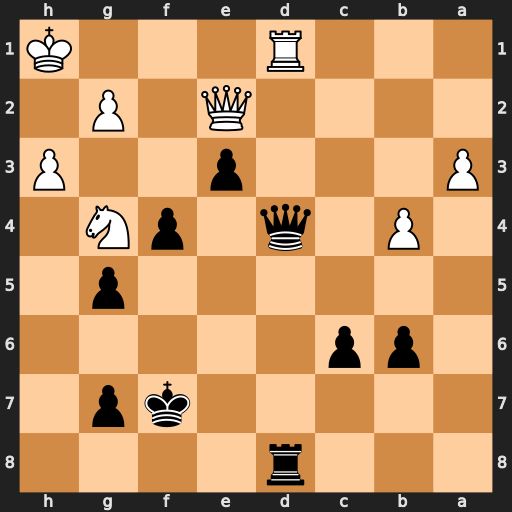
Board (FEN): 3r4/5kp1/1pp5/6p1/1P1q1pN1/P3p2P/4Q1P1/3R3K
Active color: b
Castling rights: -
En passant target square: -
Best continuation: Qxd1+ Qxd1 Rxd1+